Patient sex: F
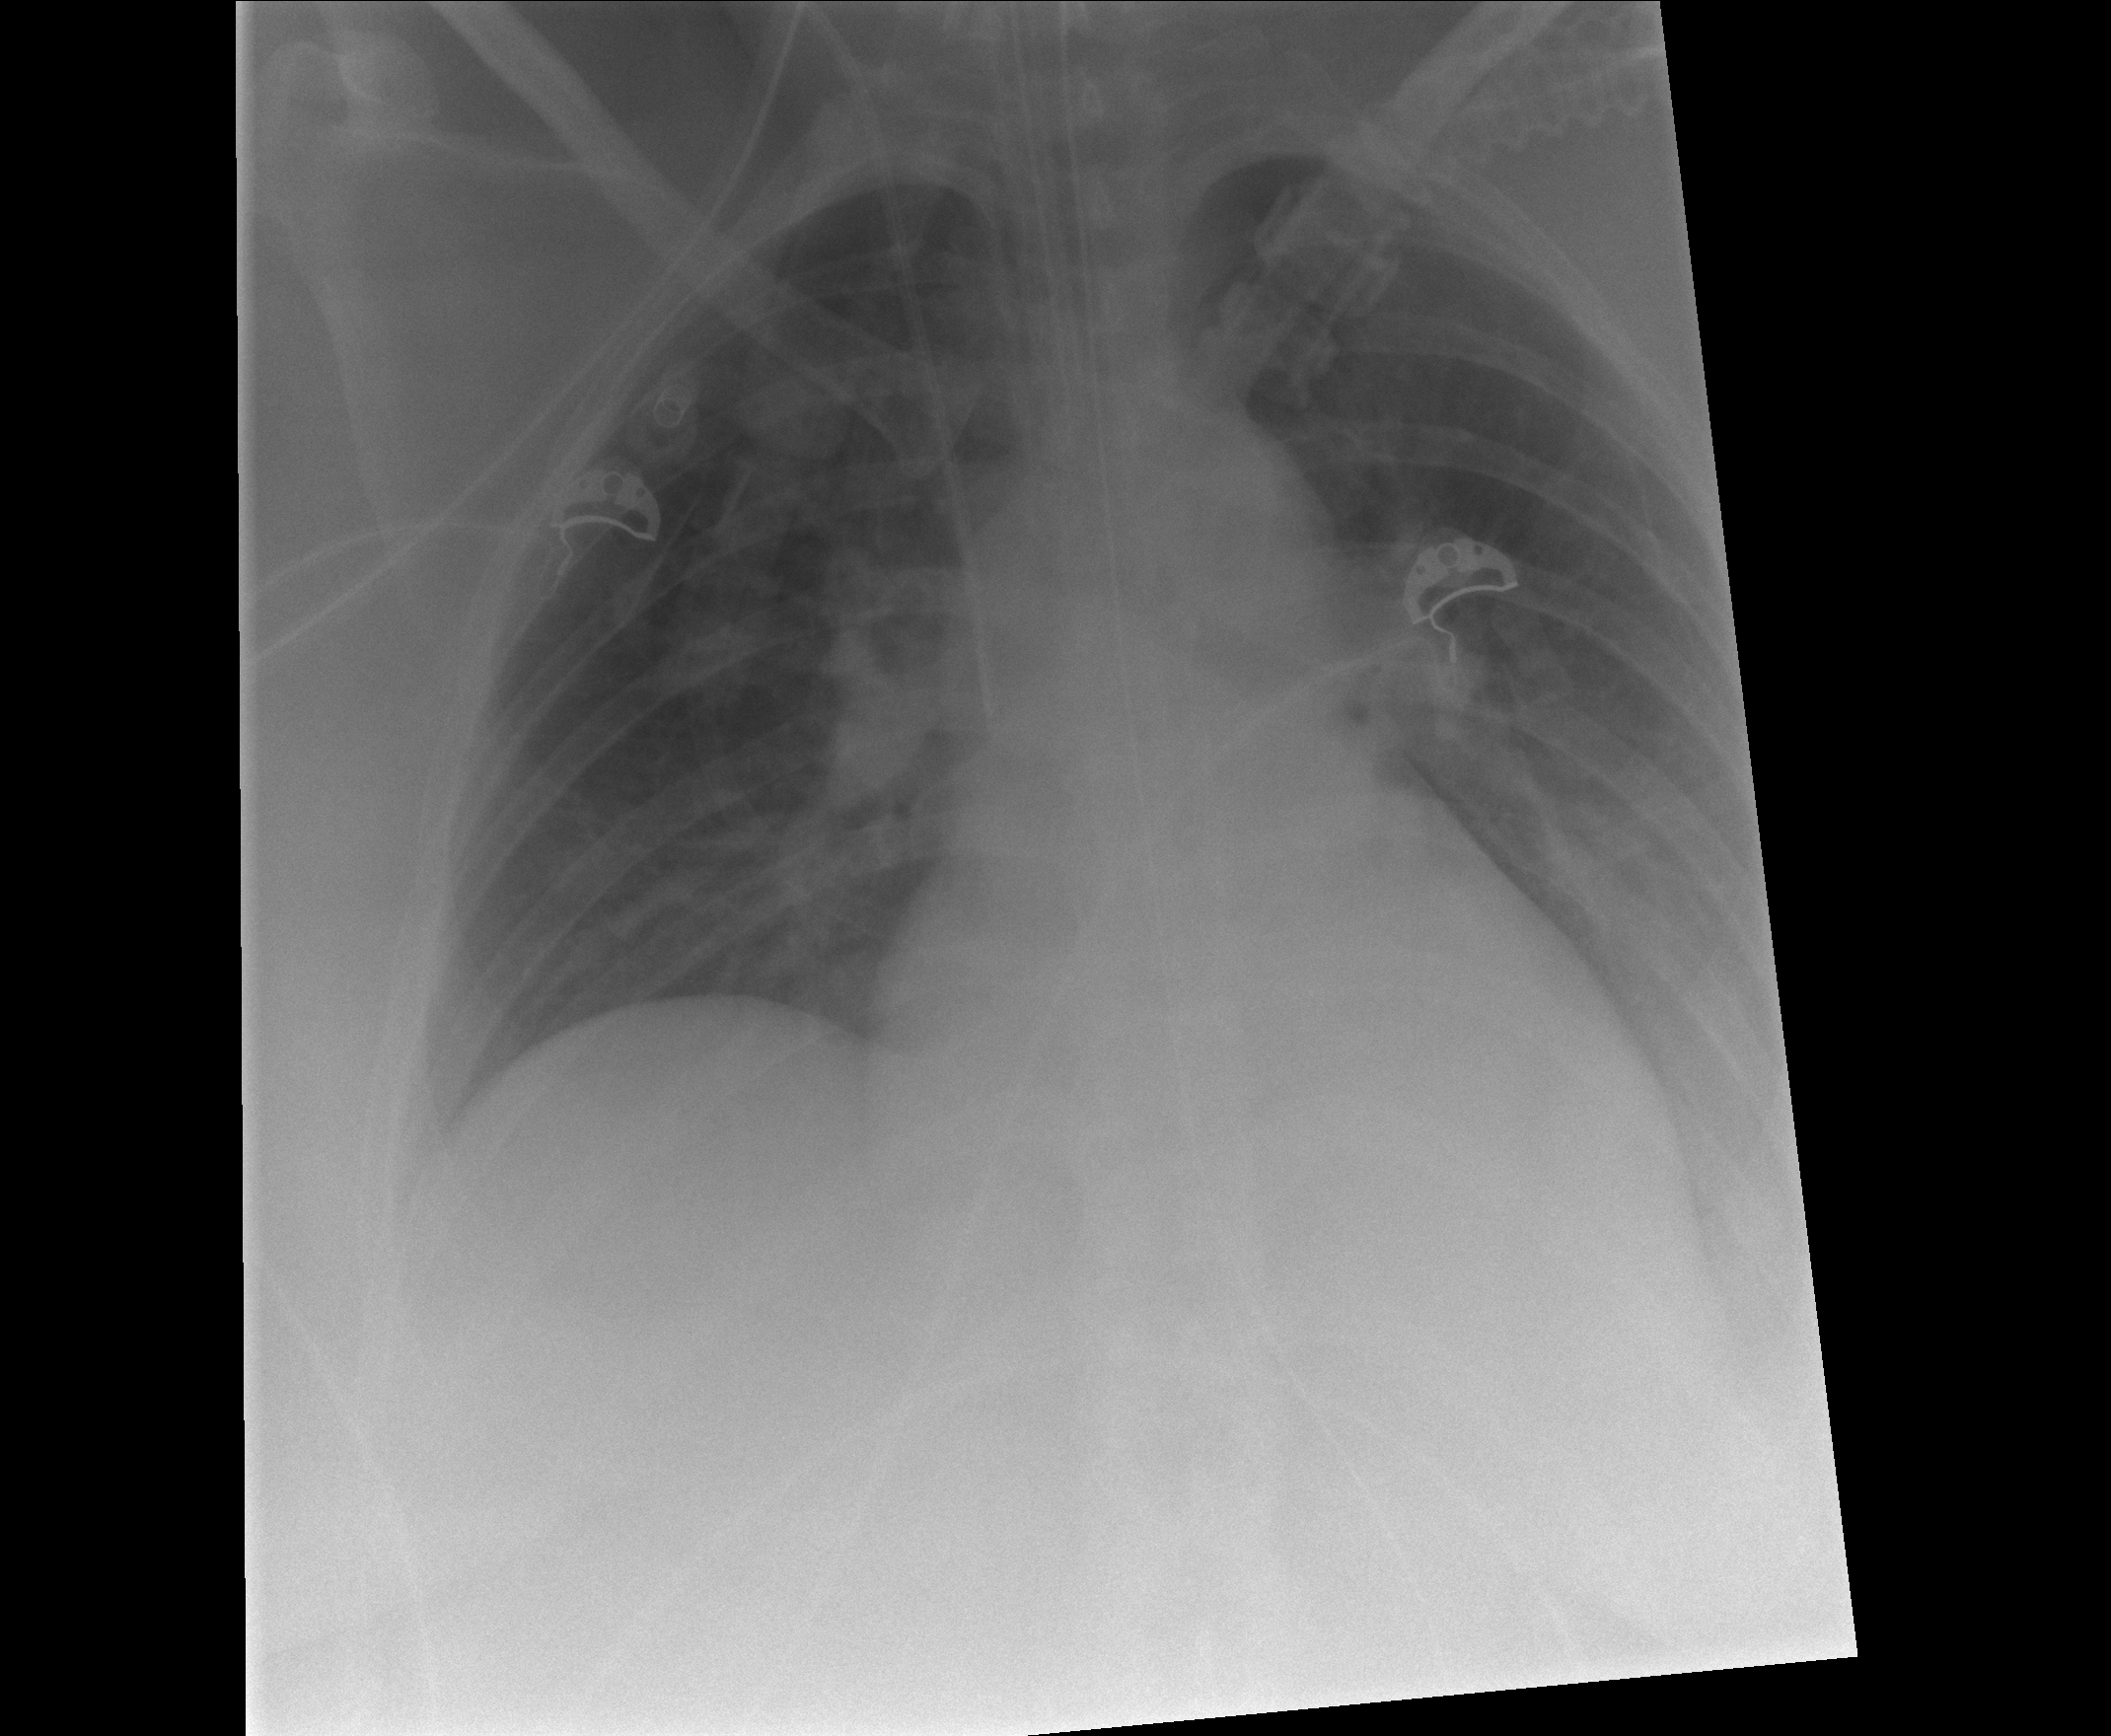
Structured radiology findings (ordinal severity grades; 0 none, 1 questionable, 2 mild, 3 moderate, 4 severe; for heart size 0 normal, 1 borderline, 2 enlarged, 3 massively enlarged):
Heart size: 2
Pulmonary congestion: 2
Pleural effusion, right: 1
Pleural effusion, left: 2
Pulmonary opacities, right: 2
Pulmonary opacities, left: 2
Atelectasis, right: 2
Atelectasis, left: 3